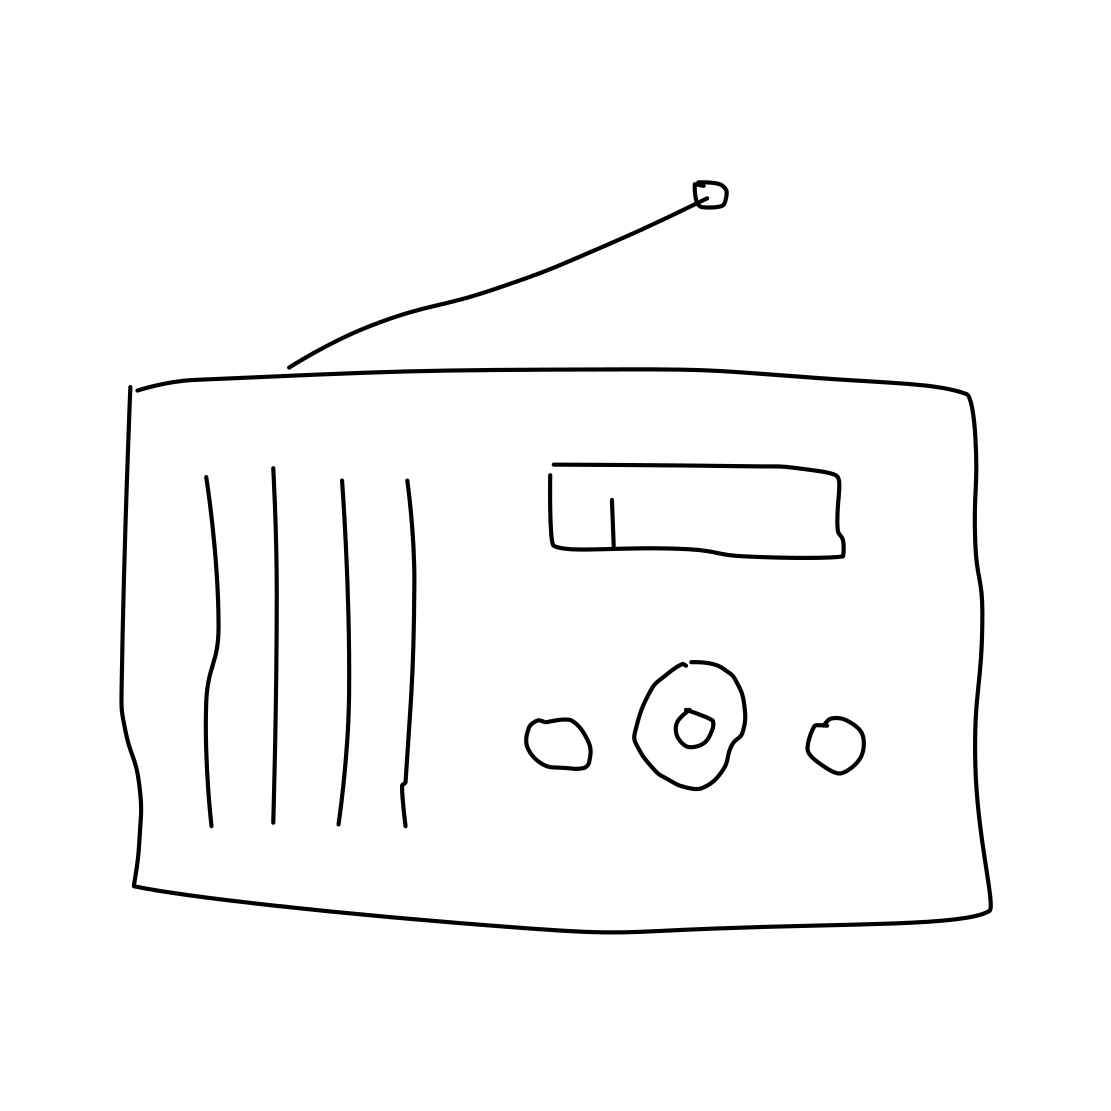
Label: radio